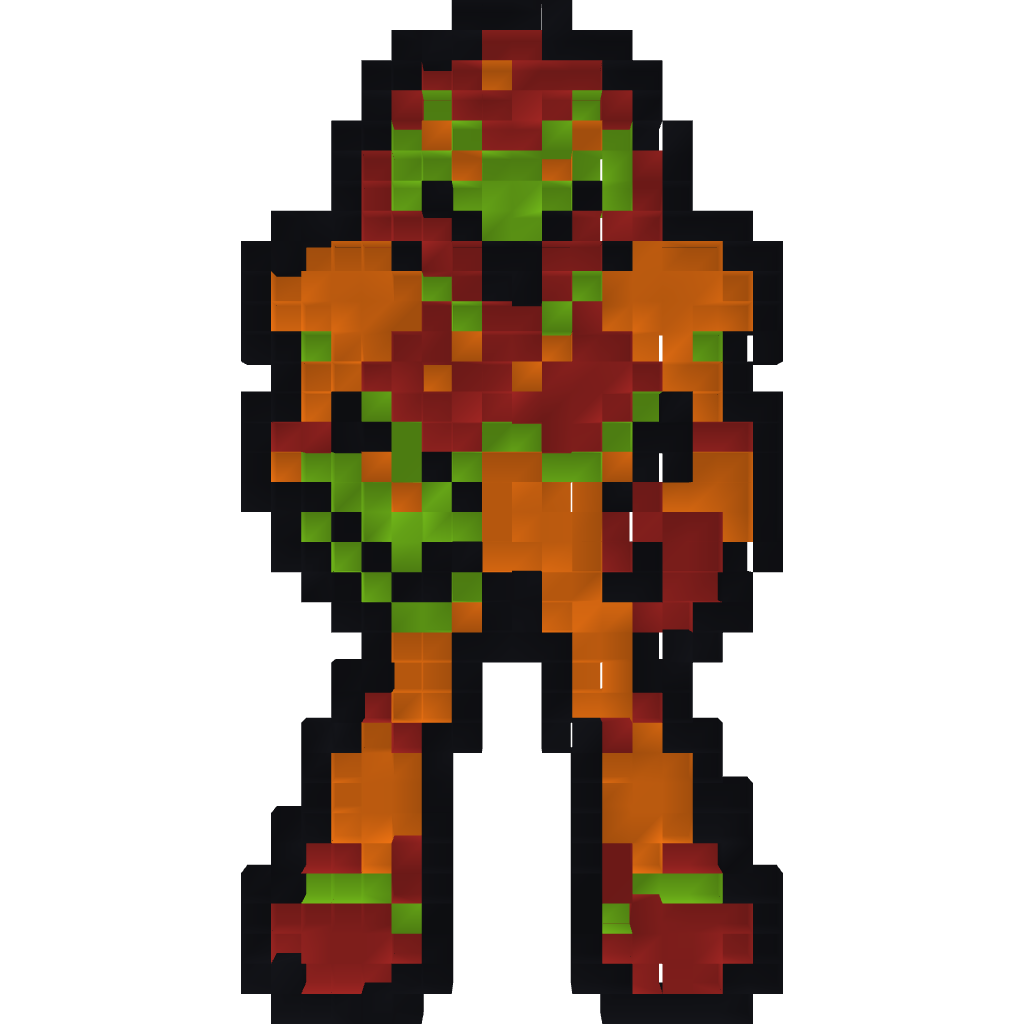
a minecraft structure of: Samus From Metroid